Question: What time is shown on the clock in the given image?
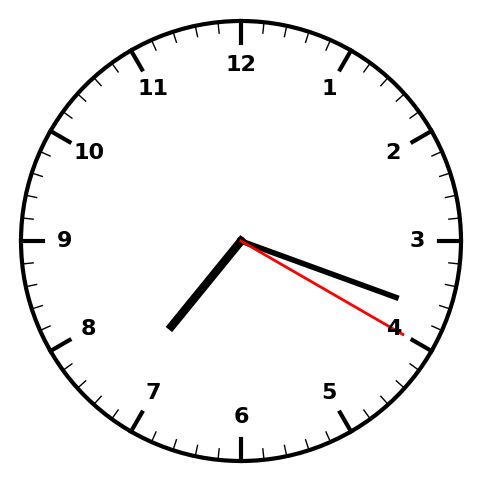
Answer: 07:18:20